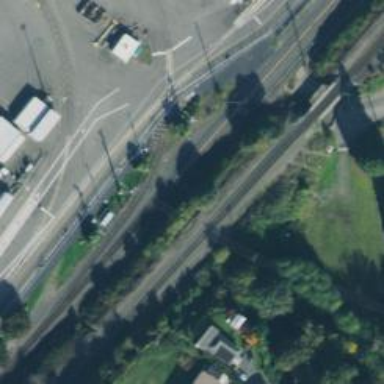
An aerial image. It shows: Abandoned railway.